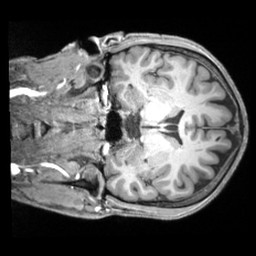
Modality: T1w
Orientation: coronal
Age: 27
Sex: male
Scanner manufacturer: siemens
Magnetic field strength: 3 T
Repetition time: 2.2 s
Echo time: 0.00218 s